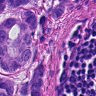
Metastatic tissue present: yes